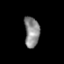
Tissue: prostate
Cell type: Fibroblasts
Senescence score: 0.8775
Nuclear area (px): 445
Mean DAPI intensity: 139.238